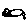
Label: cat